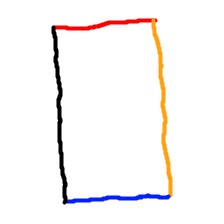
Shape: rectangle